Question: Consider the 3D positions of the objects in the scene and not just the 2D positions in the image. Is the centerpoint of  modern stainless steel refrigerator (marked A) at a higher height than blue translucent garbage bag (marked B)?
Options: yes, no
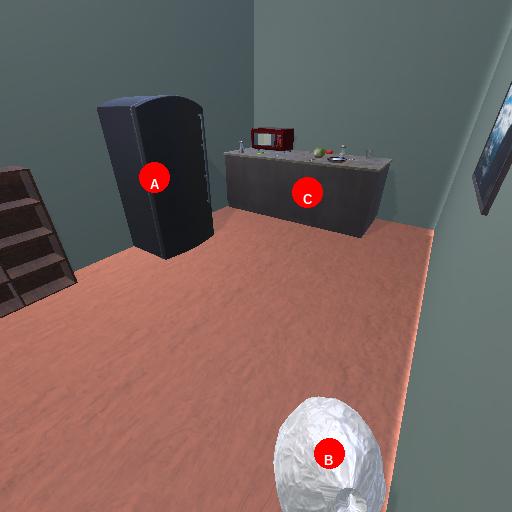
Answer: yes